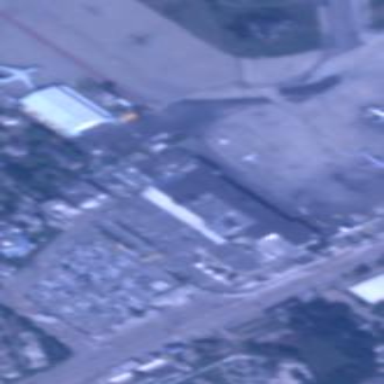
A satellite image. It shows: Terminal building at airport.